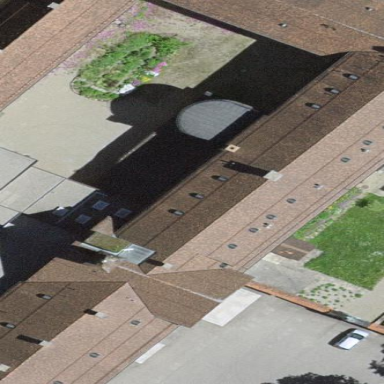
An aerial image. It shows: Monastery building.